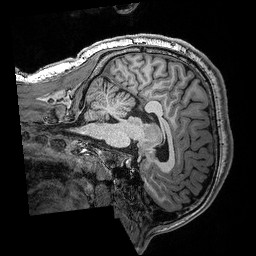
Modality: T1w
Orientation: sagittal
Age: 24
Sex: male